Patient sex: M
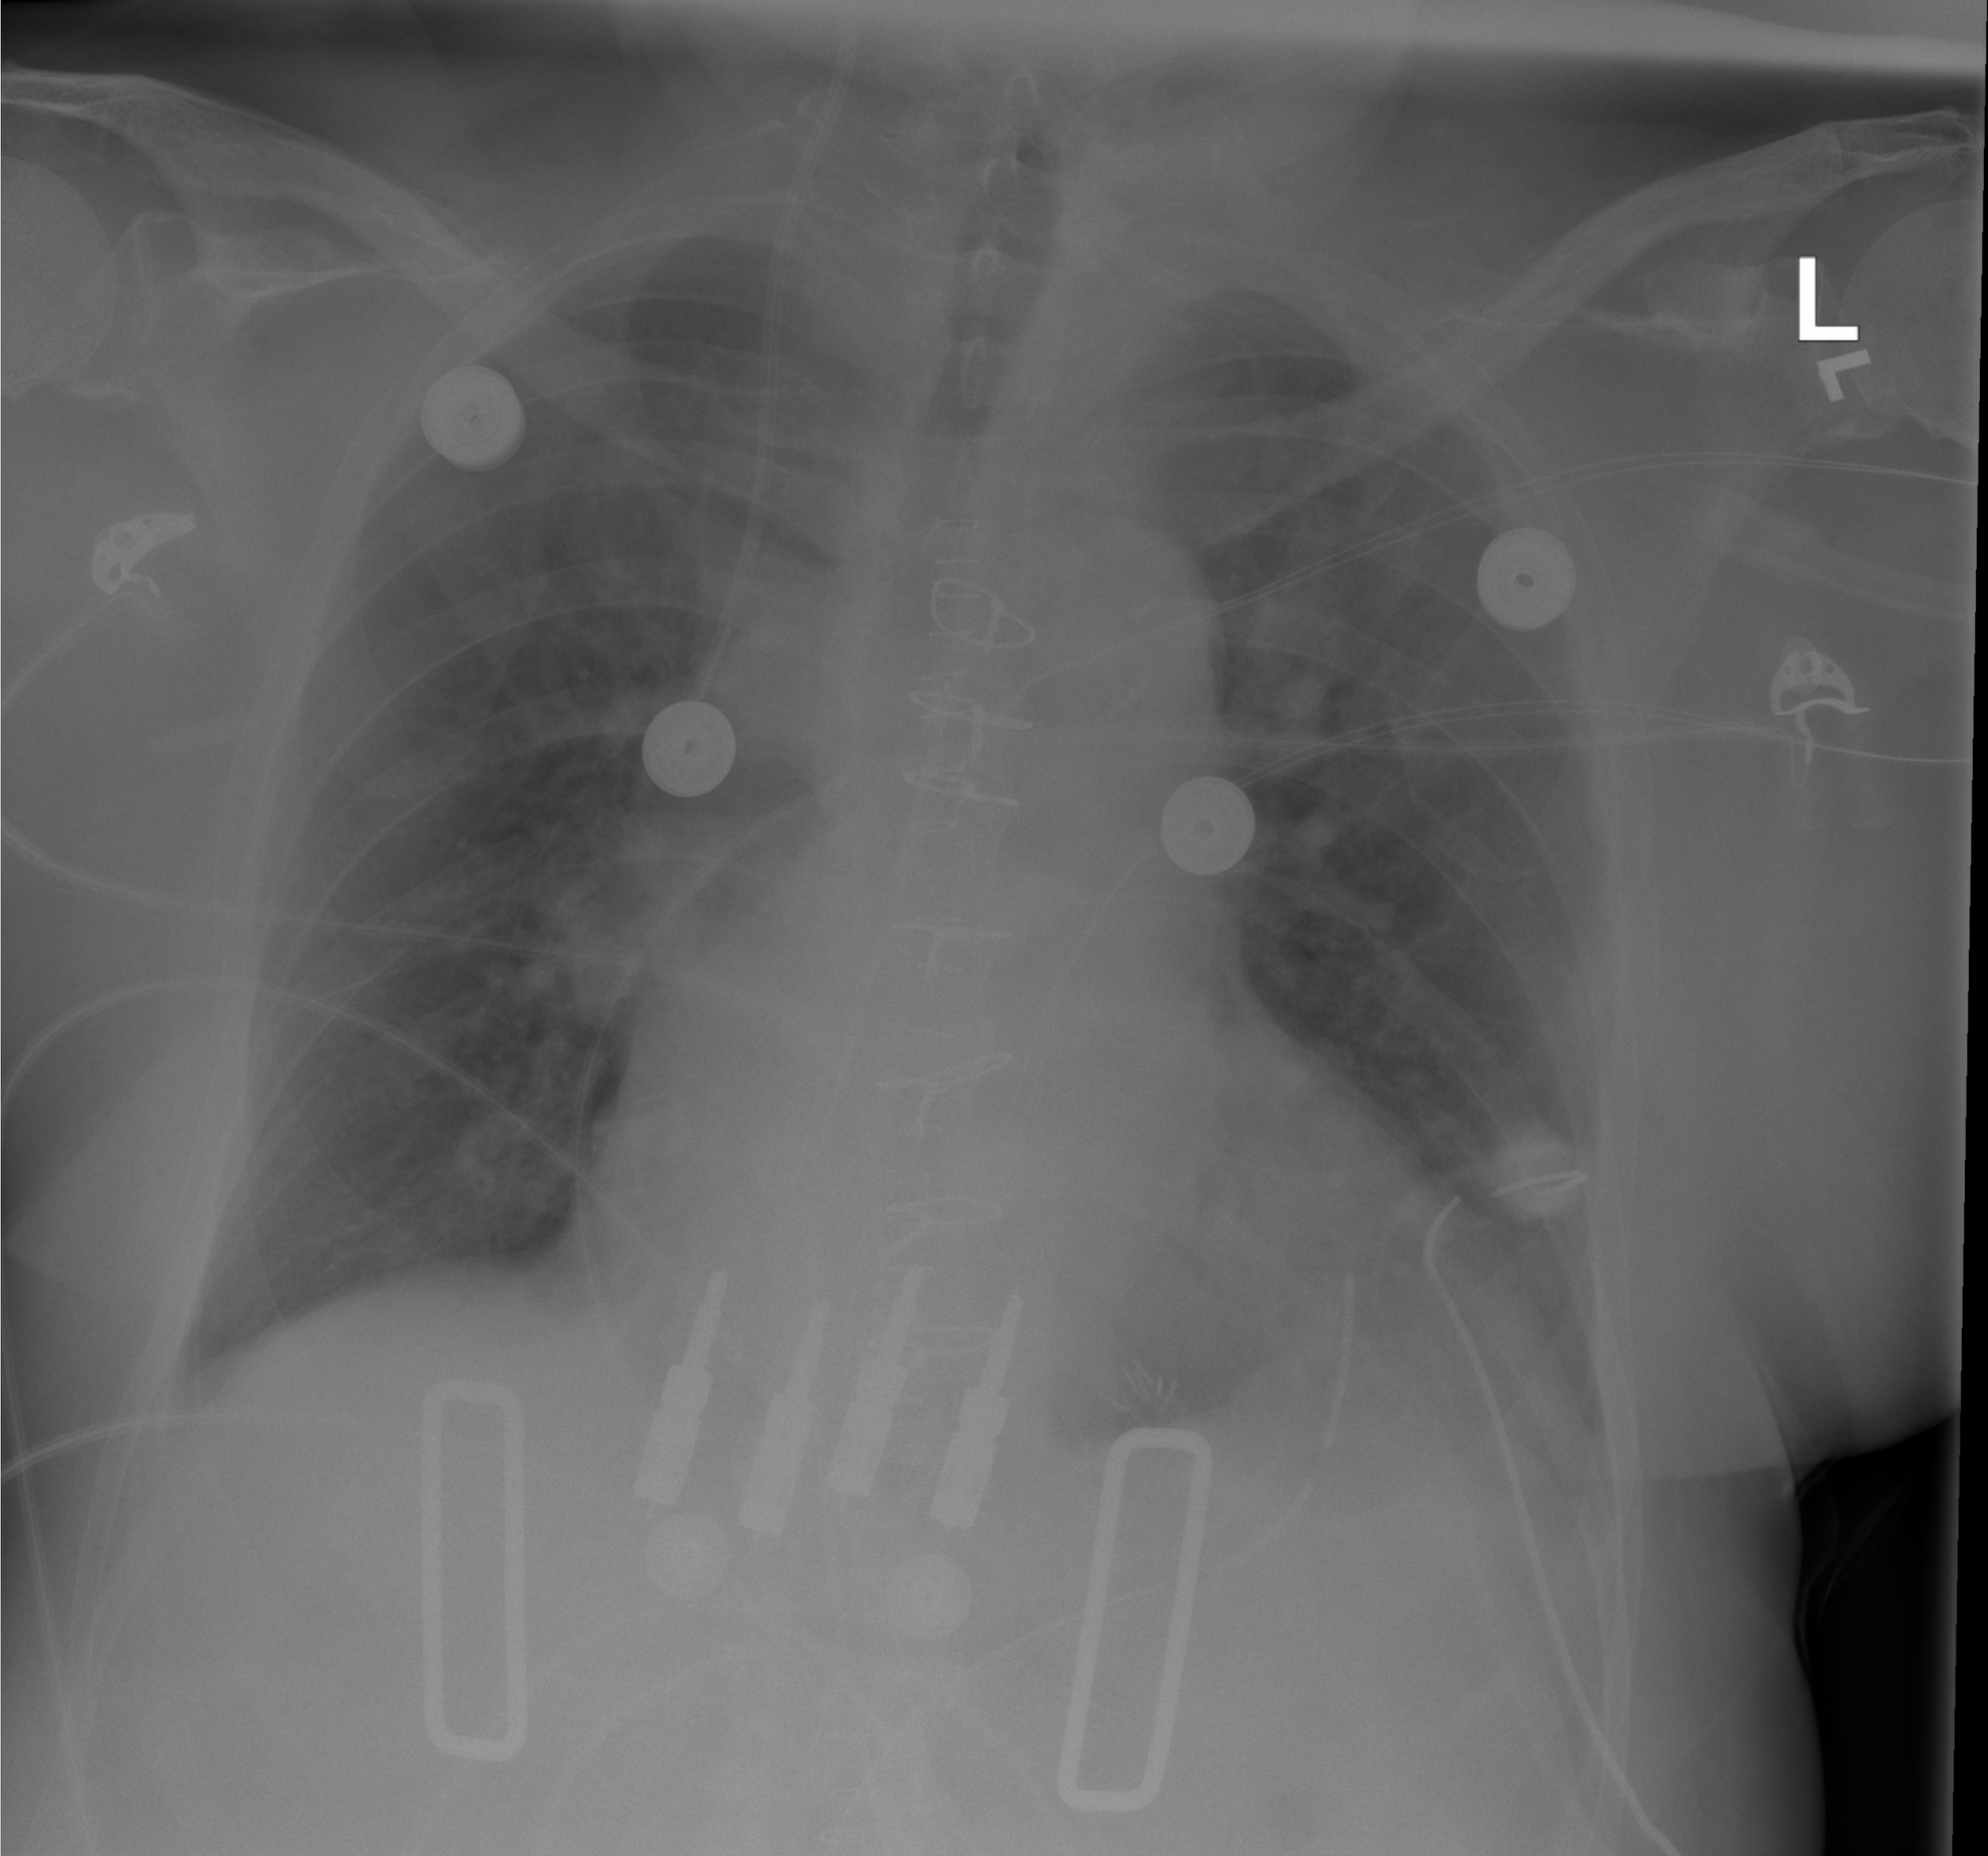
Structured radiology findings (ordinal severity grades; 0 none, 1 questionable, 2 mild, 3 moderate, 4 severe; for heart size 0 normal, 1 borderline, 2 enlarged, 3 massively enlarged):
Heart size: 1
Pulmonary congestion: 2
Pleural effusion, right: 0
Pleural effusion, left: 2
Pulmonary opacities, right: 0
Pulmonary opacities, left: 0
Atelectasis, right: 0
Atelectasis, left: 2